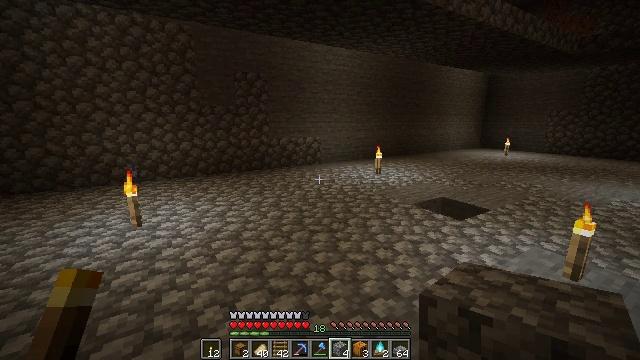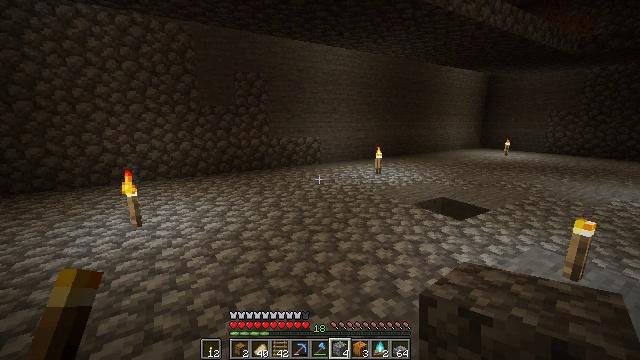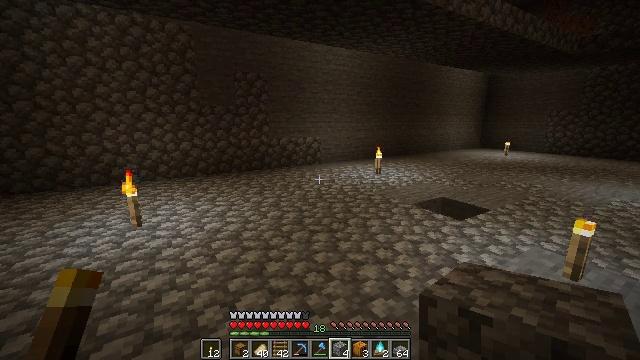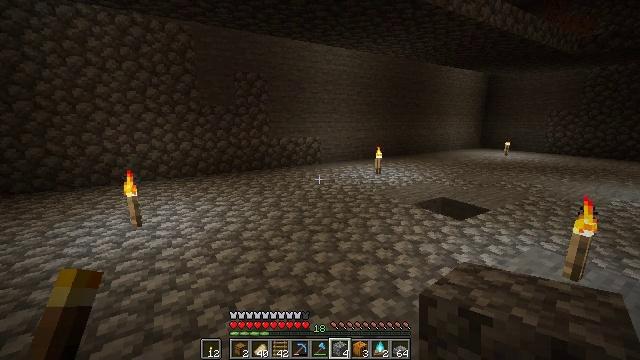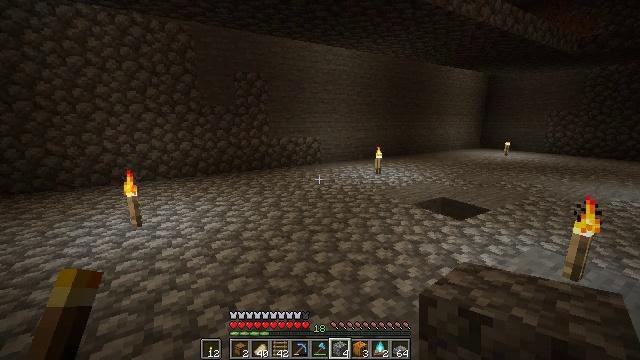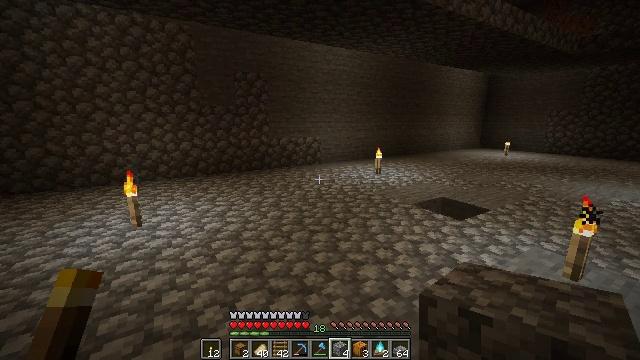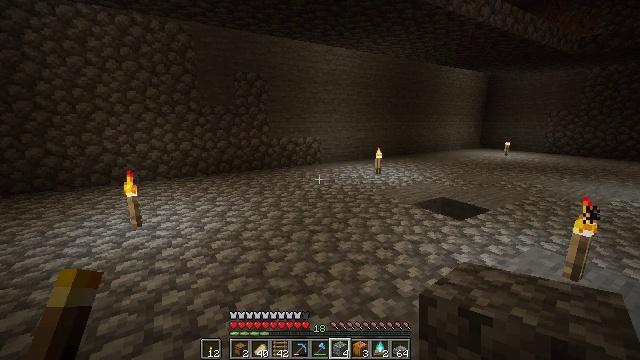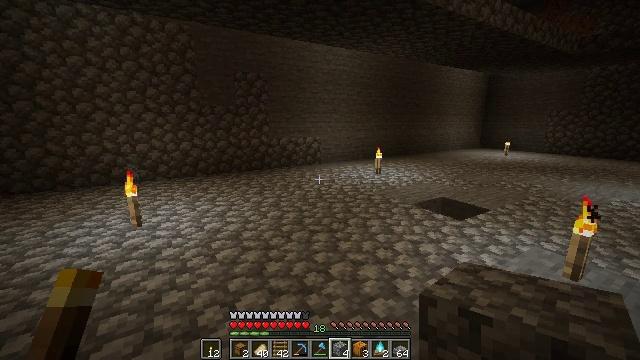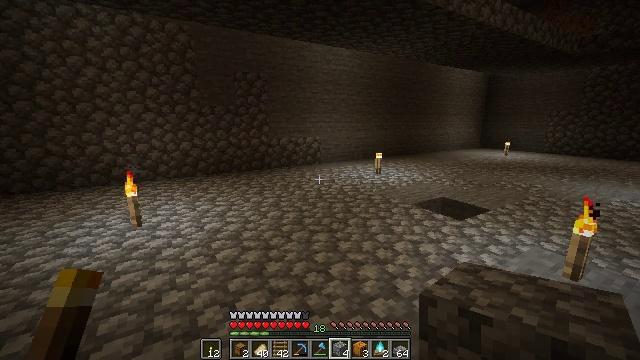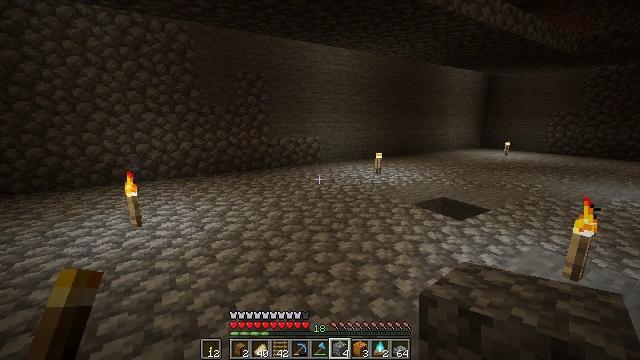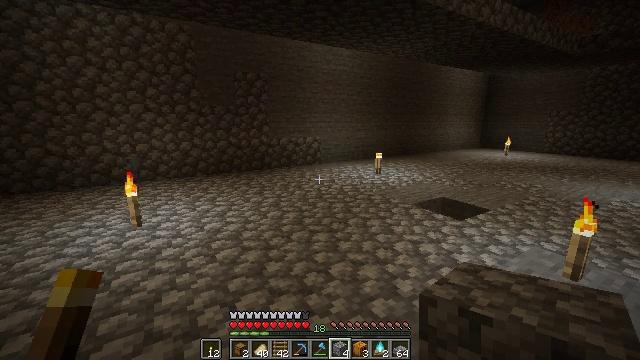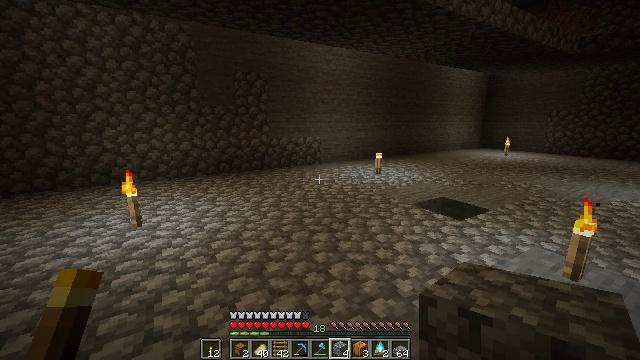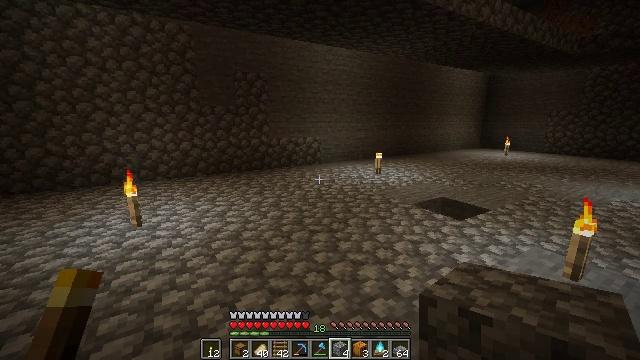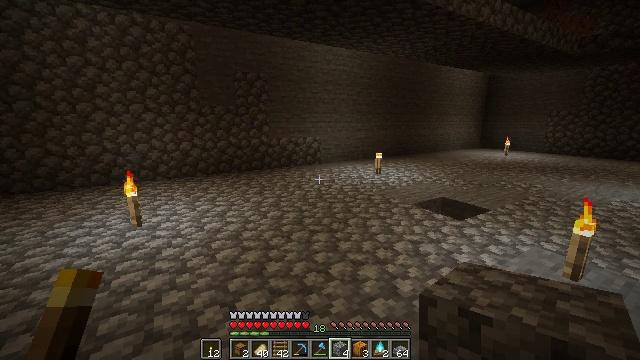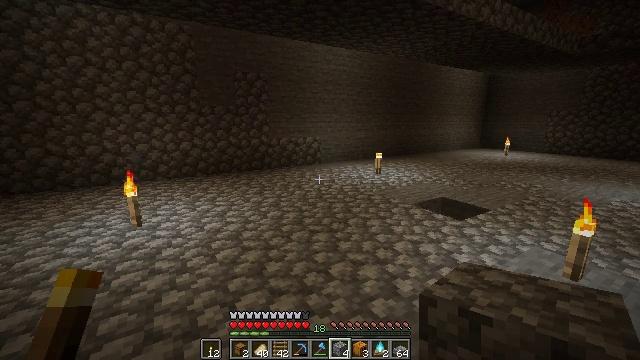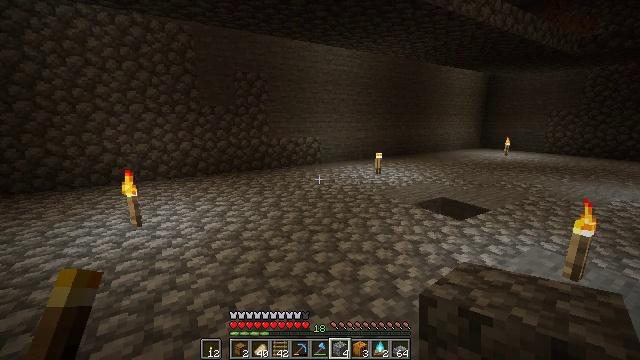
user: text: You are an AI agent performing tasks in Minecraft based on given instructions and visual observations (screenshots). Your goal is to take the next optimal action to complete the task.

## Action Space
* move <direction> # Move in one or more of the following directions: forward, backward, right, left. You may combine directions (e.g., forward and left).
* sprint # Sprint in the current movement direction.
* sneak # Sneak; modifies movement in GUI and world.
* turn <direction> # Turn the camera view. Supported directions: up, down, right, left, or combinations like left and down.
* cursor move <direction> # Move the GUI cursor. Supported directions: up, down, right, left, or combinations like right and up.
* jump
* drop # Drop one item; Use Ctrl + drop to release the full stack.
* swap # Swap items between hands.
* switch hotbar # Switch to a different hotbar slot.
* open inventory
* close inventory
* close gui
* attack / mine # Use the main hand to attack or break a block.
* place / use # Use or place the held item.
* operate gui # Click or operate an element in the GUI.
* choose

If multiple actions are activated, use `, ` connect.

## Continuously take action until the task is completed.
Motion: motion action
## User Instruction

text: Remove the ladder from its position.
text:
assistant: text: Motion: no_op
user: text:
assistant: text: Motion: no_op
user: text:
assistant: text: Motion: no_op
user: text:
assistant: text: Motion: no_op
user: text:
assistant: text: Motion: no_op
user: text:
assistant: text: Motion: no_op
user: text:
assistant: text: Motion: no_op
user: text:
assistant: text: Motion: no_op
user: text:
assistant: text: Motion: no_op
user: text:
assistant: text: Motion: no_op
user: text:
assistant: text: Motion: no_op
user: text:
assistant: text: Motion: no_op
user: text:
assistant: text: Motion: no_op
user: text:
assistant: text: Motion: no_op
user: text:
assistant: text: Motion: no_op
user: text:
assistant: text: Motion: no_op
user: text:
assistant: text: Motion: no_op
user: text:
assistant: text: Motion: no_op
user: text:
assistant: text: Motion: no_op
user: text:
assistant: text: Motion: no_op
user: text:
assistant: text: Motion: no_op
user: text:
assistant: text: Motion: no_op
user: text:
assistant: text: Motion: no_op
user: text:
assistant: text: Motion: no_op
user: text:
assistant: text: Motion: no_op
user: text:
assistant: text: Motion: no_op
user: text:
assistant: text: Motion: no_op
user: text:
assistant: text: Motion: no_op
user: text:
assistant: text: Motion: no_op
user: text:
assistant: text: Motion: no_op